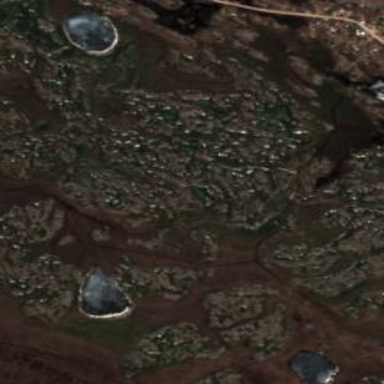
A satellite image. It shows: Bog in its natural state.